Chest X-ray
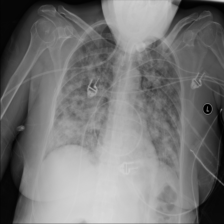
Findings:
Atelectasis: negative
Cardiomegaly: negative
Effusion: negative
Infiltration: positive
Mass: negative
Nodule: positive
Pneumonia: negative
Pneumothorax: negative
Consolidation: negative
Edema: negative
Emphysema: negative
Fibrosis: negative
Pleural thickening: negative
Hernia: negative